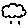
Label: cloud